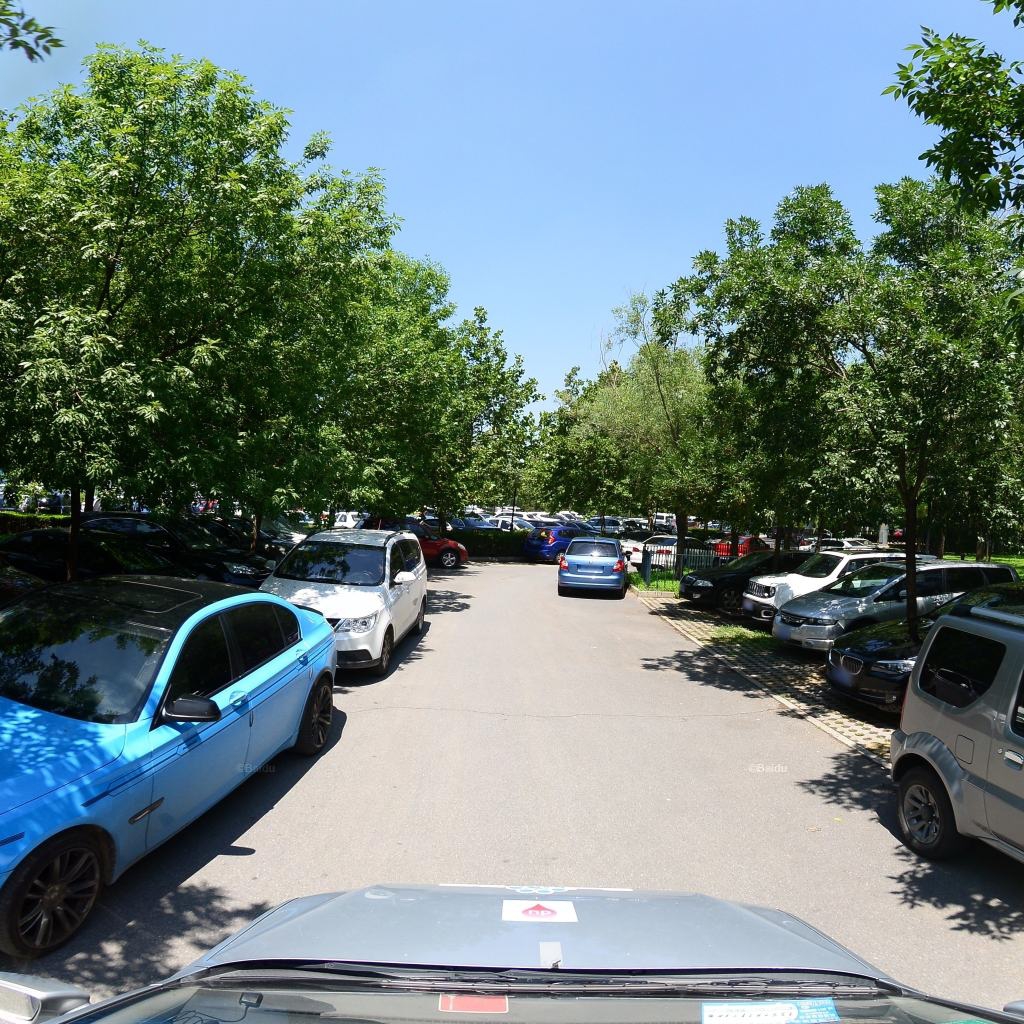
Region: Fengtai
Road damage annotations: transverse crack